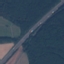
Land use / land cover class: Highway